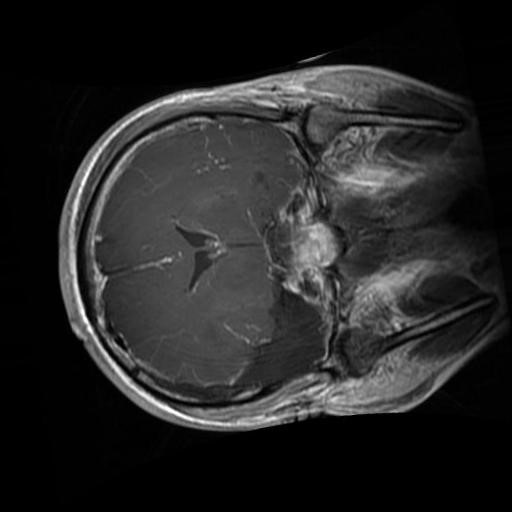
Label: brain_glioma